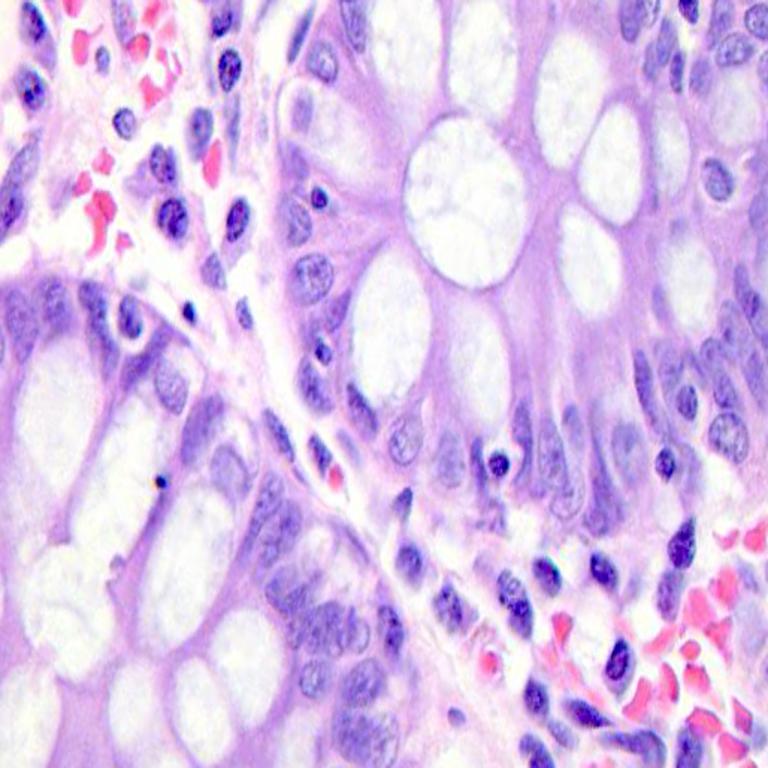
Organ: colon
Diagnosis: benign